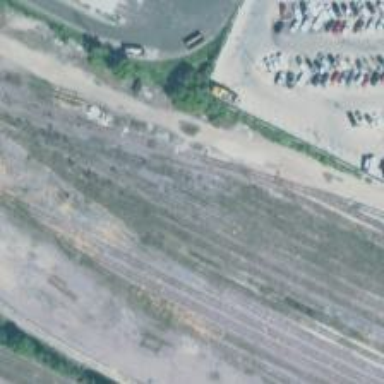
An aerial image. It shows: Rail spur service.